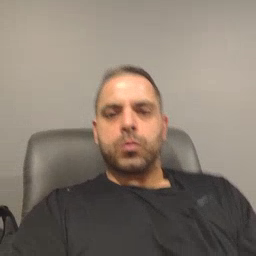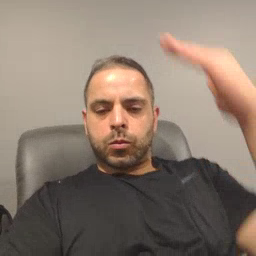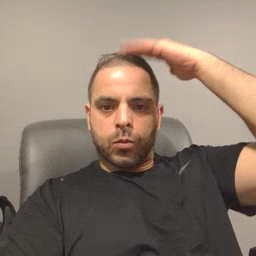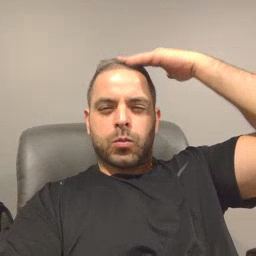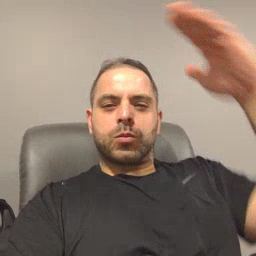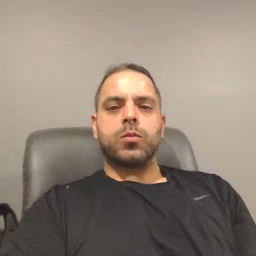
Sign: hat